Question: I am using Micosoft Interop to read excel file. If the data is as mentioned in the screen below:

When I read this data and display it in data grid, it displays and empty column. Is there any way to determine empty column in excel interop??? Please guide me. Do let me know if you need any other information.
Regards,
Priyank
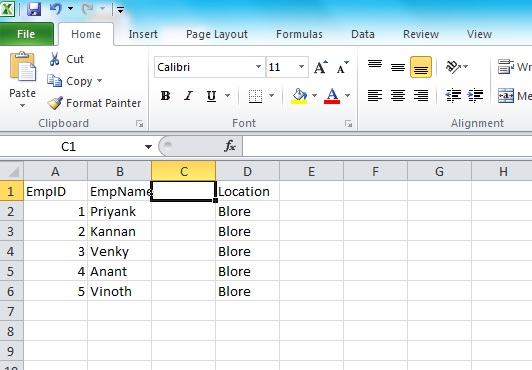
Answer: Something like:
'''
public bool CheckIfEmptyCell(xlsSheet, row, column) {
var cell = (Excel.Range)xlsSheet.Cells[row, column]);
return (cell.Value2 == null || String.IsNullOrEmpty(cell.Value2.ToString())
}
....
var isEmpty = CheckIfEmptyCell(xlsSheet, 5, "D"); // D5 is empty?
'''